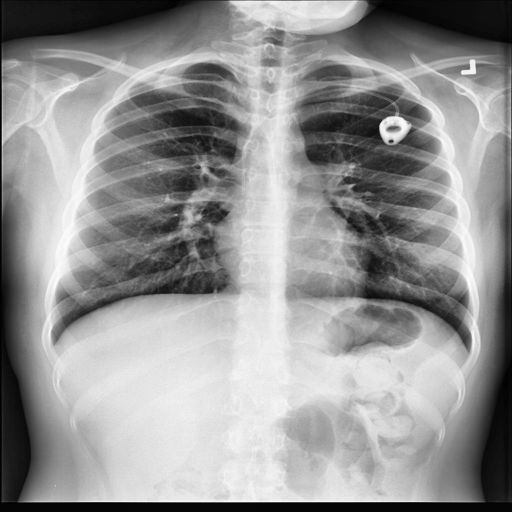
Finding: NORMAL